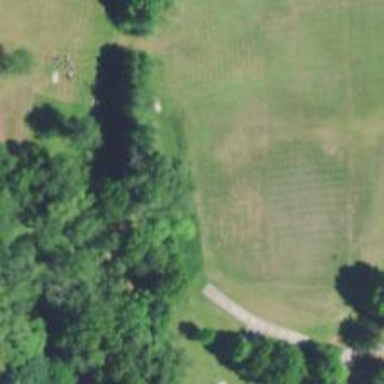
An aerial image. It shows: Disc golf hole.